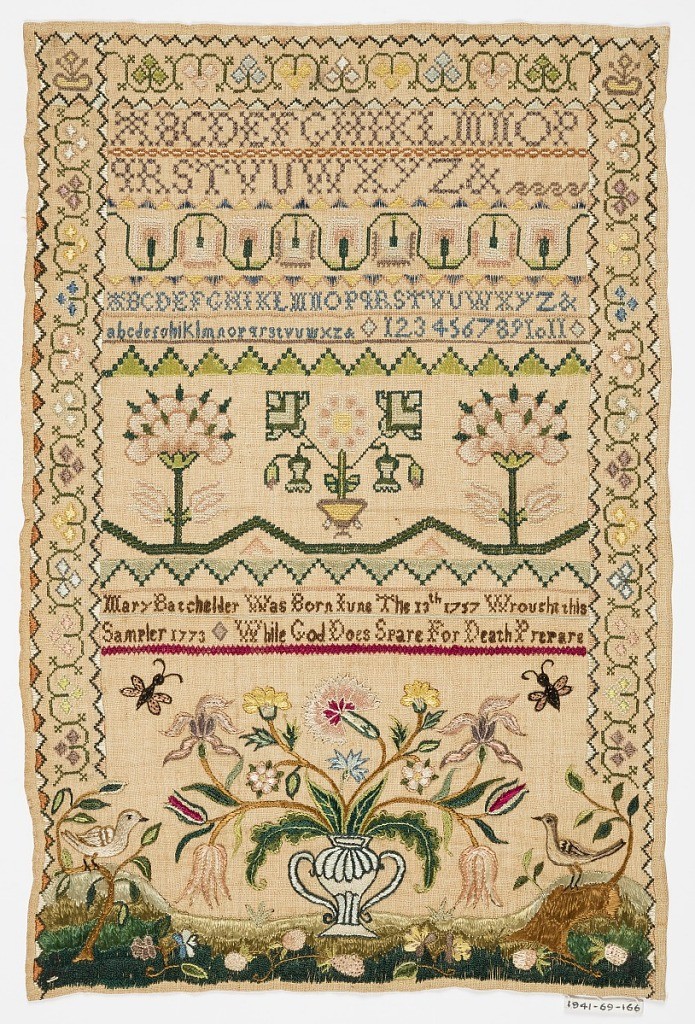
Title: Sampler
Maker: Mary Batchelder, American, born 1757
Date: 1773
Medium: silk embroidery on linen foundation Technique: embroidered in satin, cross, half-cross, eyelet, rococo, chain, and roumanian stitches on plain weave foundation
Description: Sampler with a stylized floral border on three sides. In the upper third are three sets of alphabets and a set of numerals, separated by geometric and floral borders. In the center, three stylized flowers and an inscription:
Mary Batchelder Was Born June The 13th 1757 Wrought this Sampler 1773
While God does Spare for Death Prepare

A large two-handled vase of flowers is centered in the lower third, with a bird and an insect on each side and flowers scattered in the foreground.